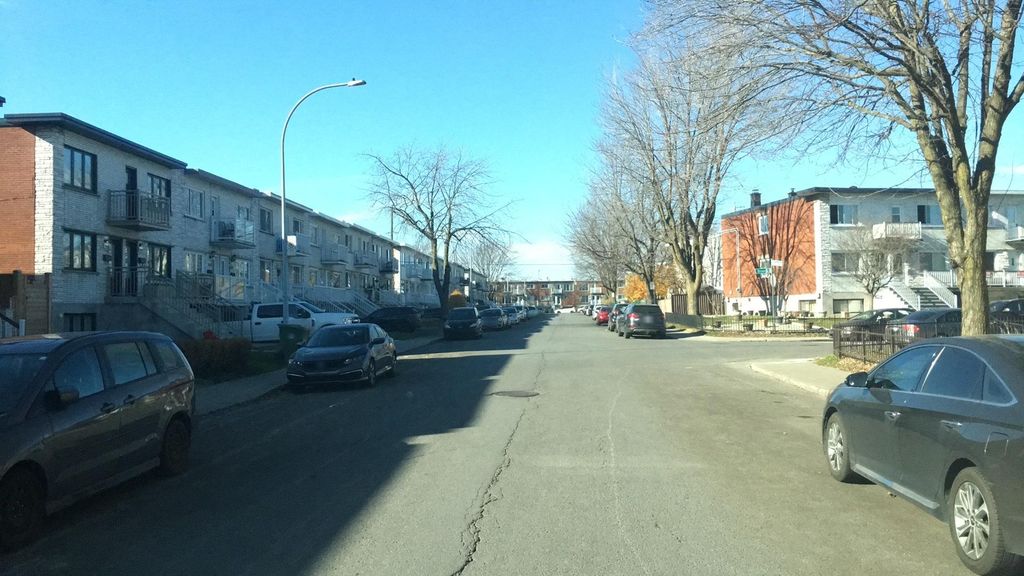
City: montreal